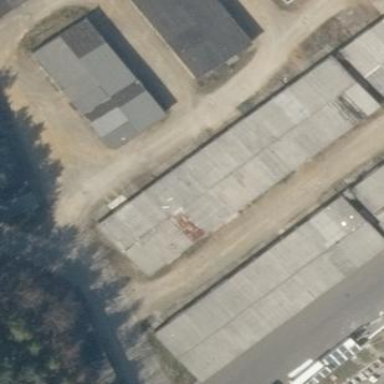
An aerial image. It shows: Group of garages.